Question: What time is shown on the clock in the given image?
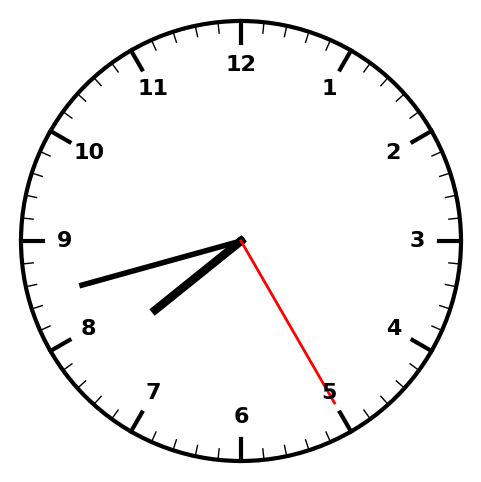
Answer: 07:42:25